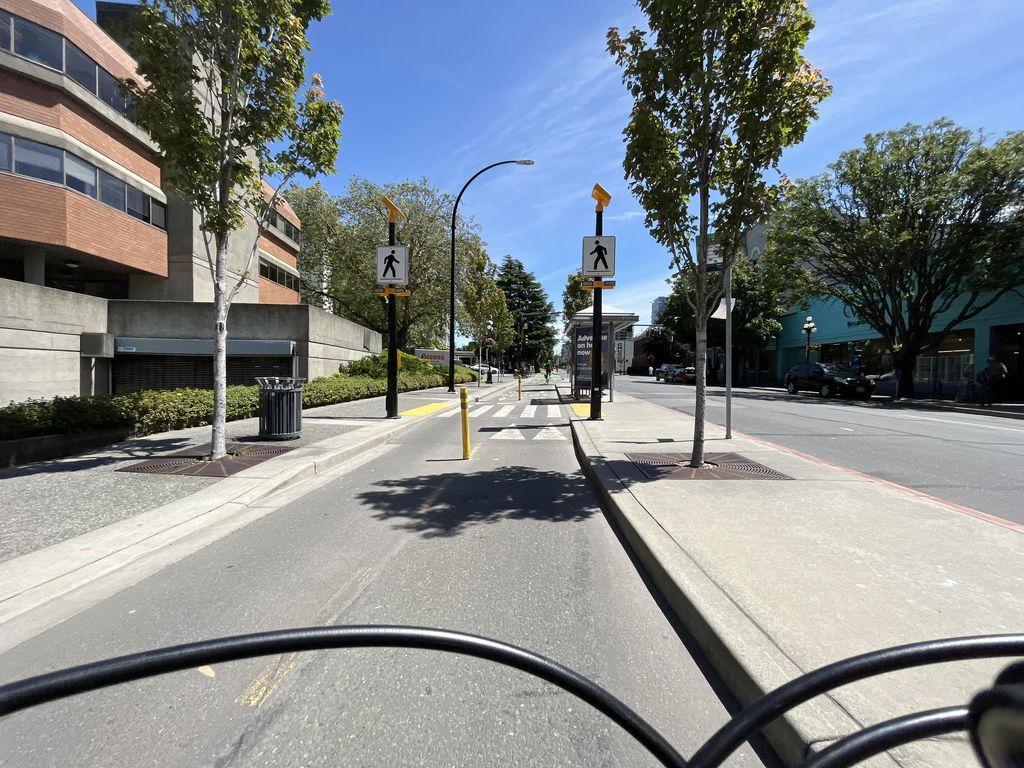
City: victoria